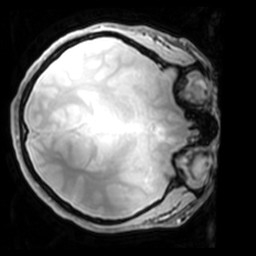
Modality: PDw
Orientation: axial
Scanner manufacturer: philips
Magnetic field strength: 7 T
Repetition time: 0.008 s
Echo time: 0.001974 s